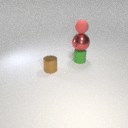
small green rubber cylinder below small red rubber sphere